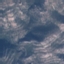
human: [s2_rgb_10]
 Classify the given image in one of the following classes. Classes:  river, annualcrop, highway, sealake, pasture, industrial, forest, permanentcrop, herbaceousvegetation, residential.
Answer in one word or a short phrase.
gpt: HerbaceousVegetation